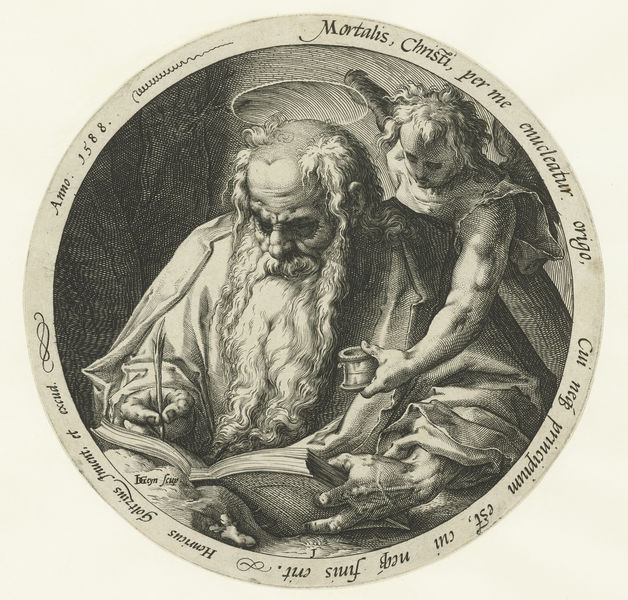
Titel: Evangelist Mattheüs
Künstler: Jacob de (II) Gheyn
Standort: Amsterdam
Institution: Rijksmuseum
Schlagwörter: feder, mann, licht, bibel, kirche, kind, rund, tondo, engel, lesen, buch, radierung, stich, heiligenschein, heiliger, kupferstich, latein, hieronymus, hieronimus, goltzius, goltzous